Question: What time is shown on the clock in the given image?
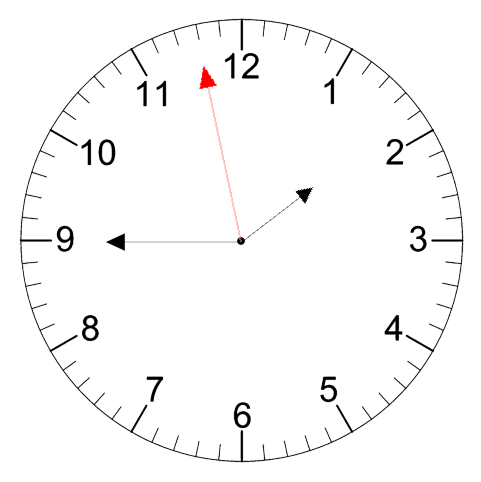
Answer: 01:44:58